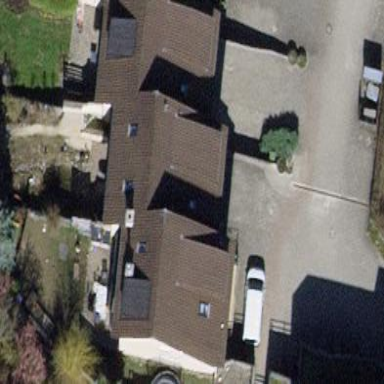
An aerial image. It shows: Building with tiled roof.